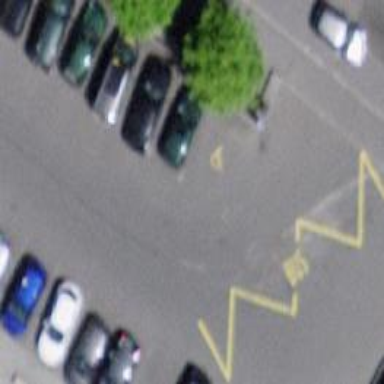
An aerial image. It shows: Public transport stop position.